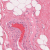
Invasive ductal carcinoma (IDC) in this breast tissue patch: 0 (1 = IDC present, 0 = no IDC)